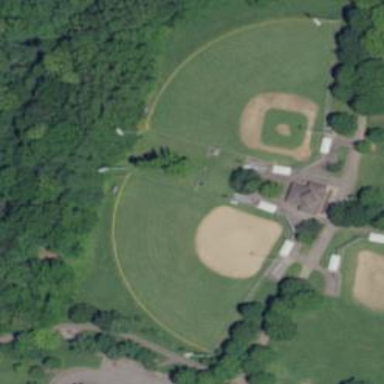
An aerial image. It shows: Baseball pitch for leisure and sports activities.